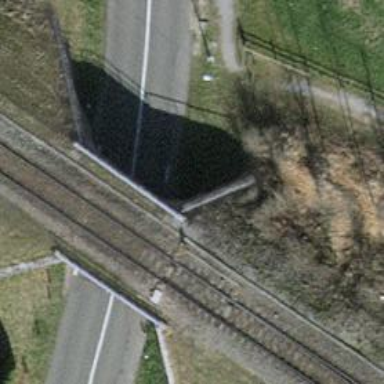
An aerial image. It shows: Secondary road passing through tunnel.